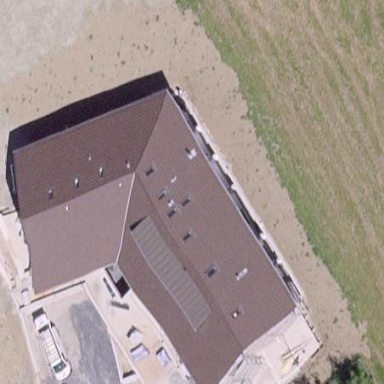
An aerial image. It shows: Detached building.